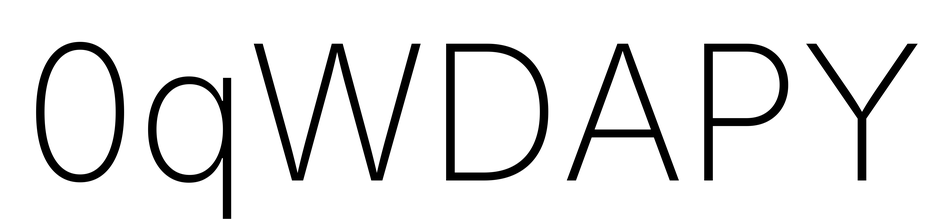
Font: Inter_ExtraLight